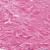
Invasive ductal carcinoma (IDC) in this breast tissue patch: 0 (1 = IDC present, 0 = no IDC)